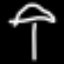
Label: mushroom